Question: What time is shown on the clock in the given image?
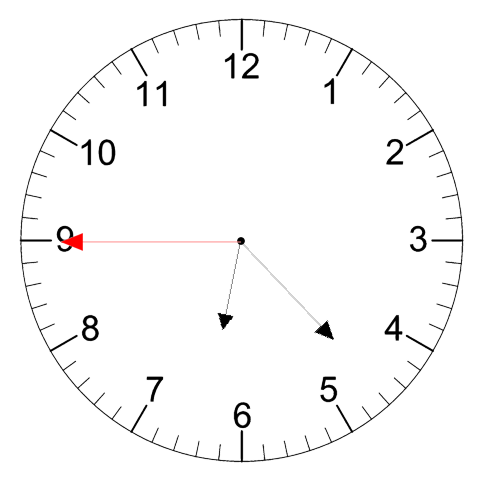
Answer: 06:22:45